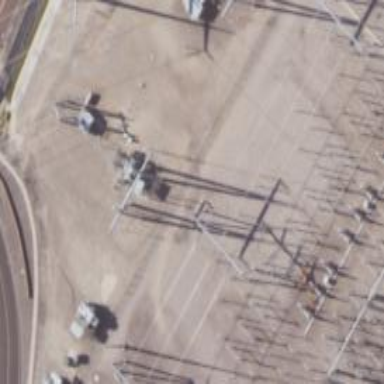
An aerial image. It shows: H-frame power tower with distinctive design.